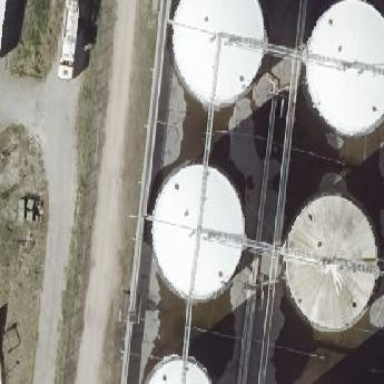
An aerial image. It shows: Storage tank which is man-made and housed in building.